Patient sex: M
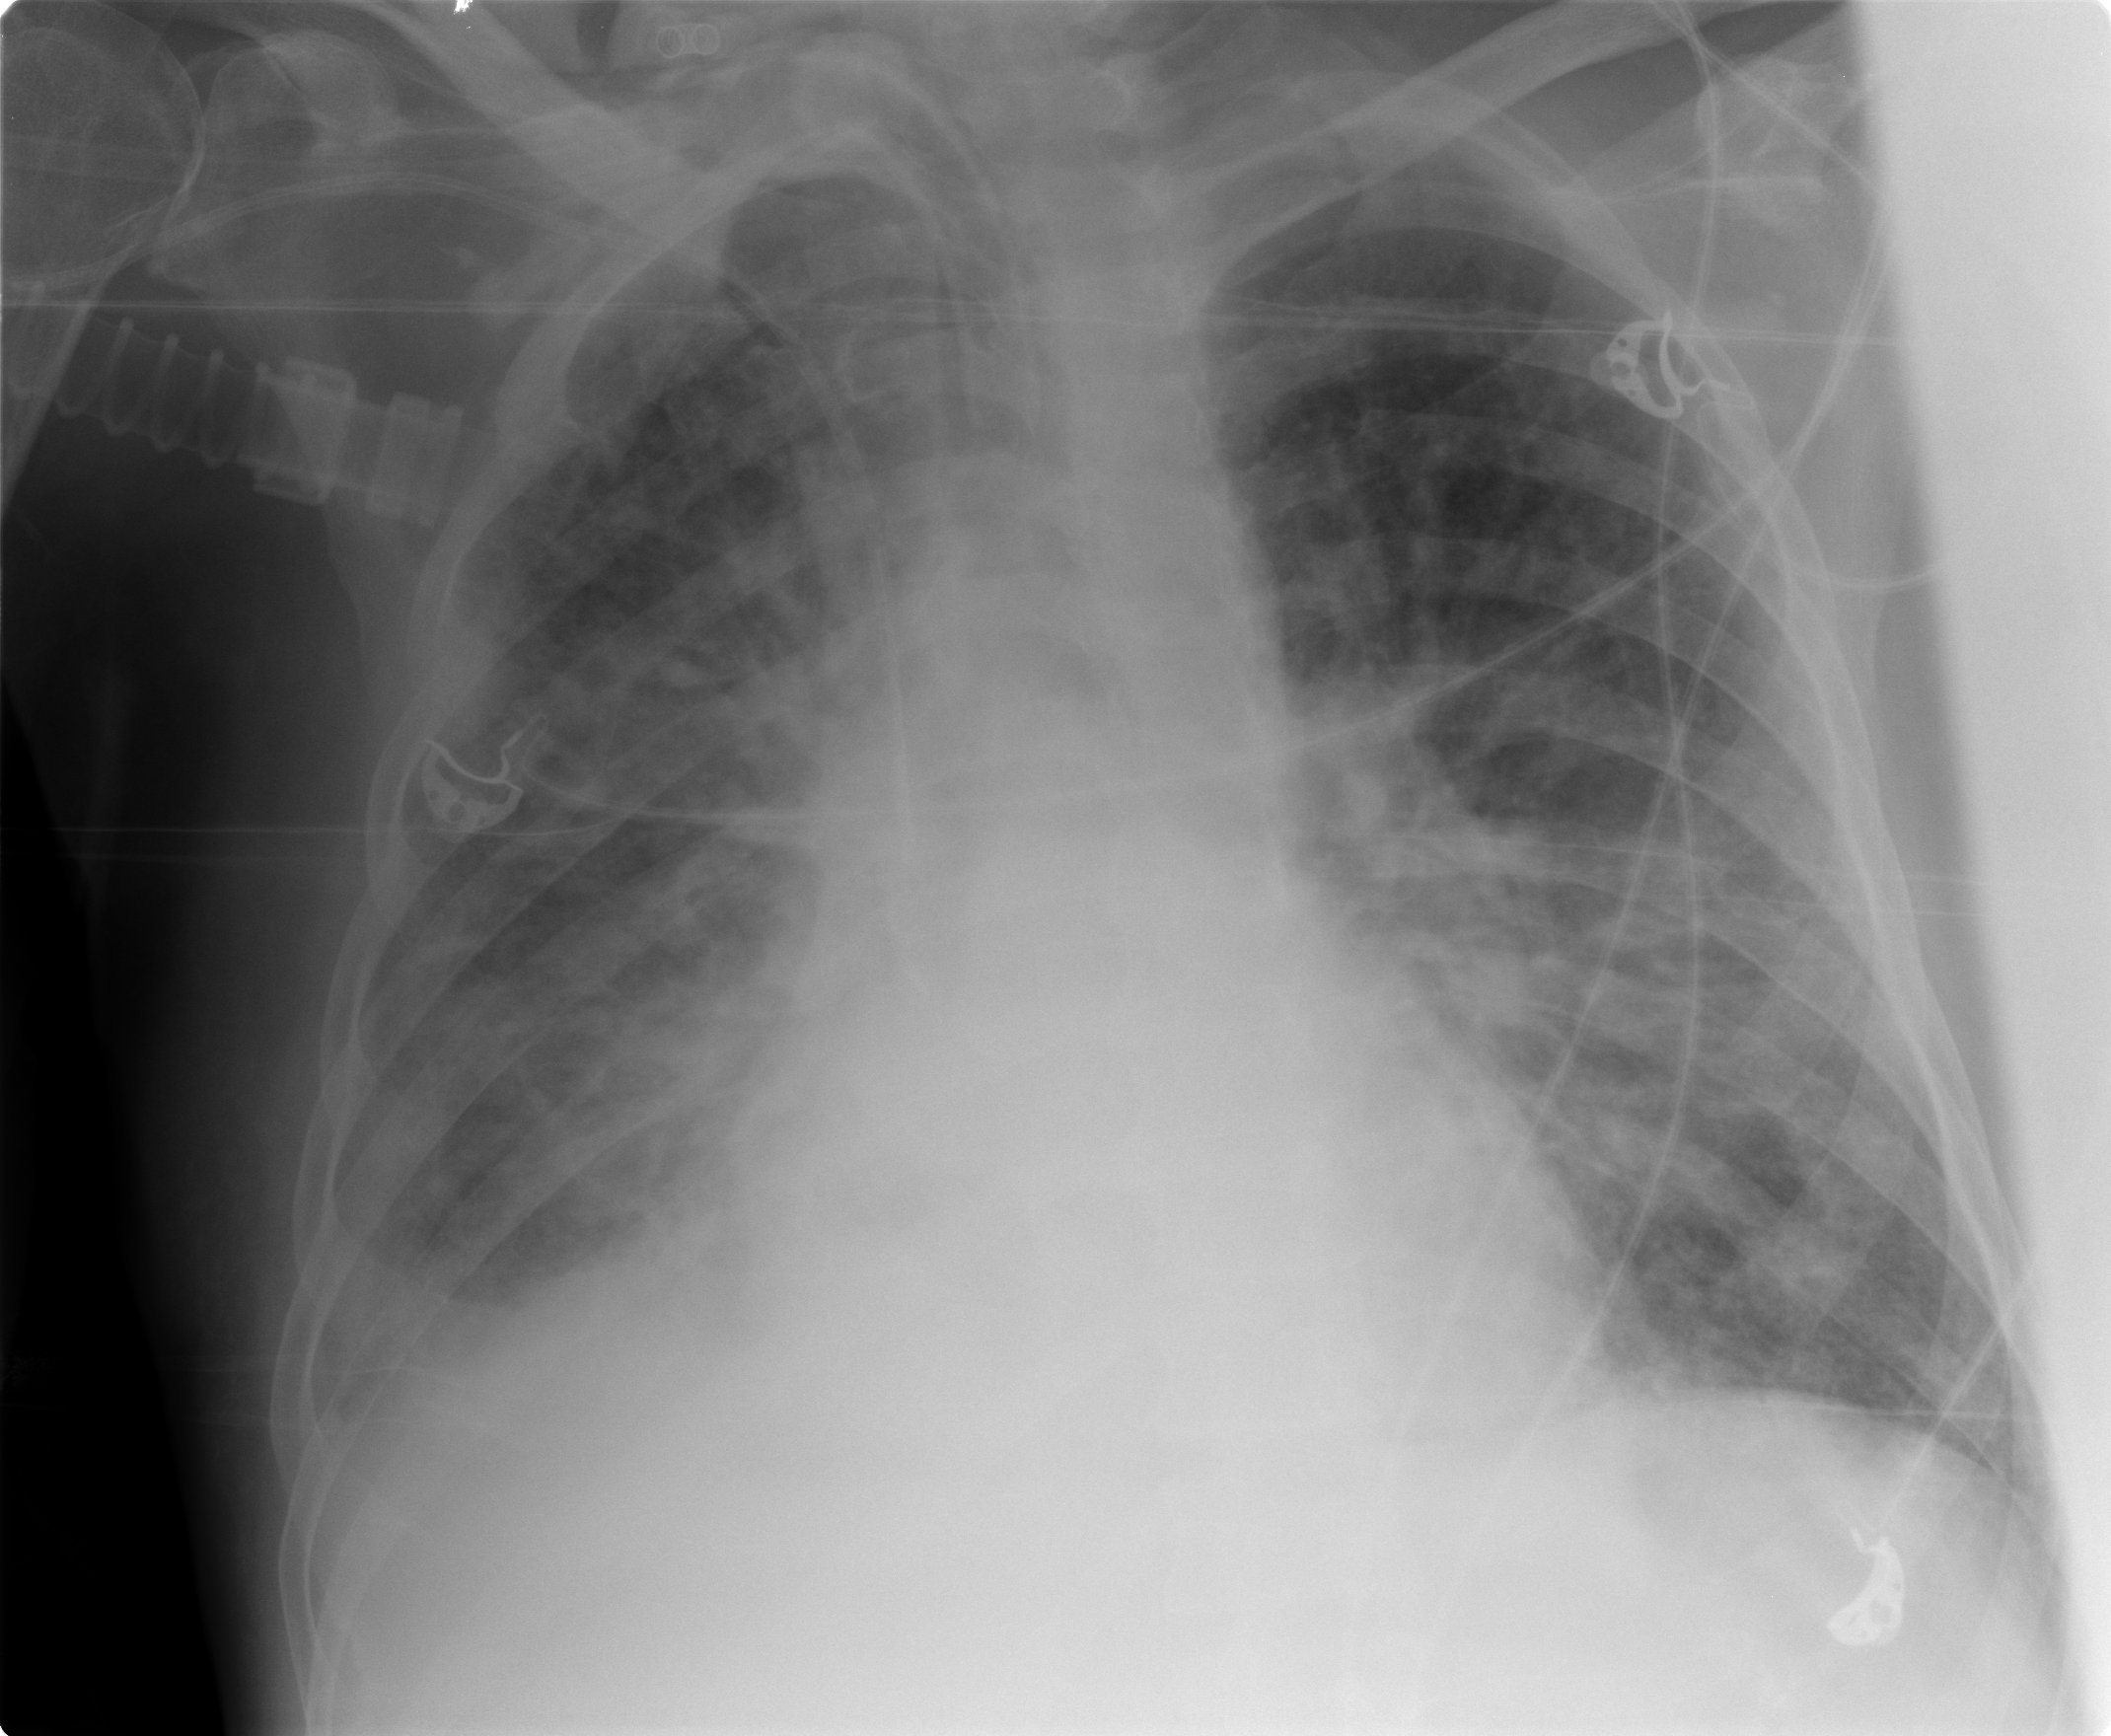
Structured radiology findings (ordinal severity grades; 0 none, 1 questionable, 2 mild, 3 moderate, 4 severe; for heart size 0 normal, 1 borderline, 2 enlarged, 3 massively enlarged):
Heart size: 1
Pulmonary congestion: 2
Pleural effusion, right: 2
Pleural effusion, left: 0
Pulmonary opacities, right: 3
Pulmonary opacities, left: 3
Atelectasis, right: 3
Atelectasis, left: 3